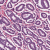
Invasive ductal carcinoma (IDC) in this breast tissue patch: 1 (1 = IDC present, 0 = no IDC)